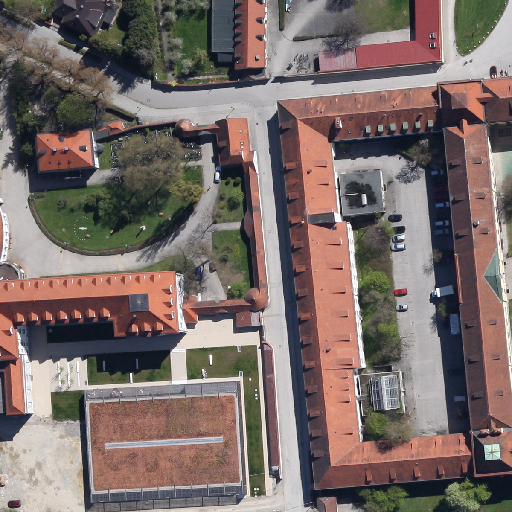
Referring expression: low vegetation surrounded by building